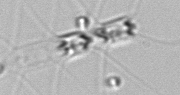
Label: Chaetoceros_didymus_TAG_external_flagellate